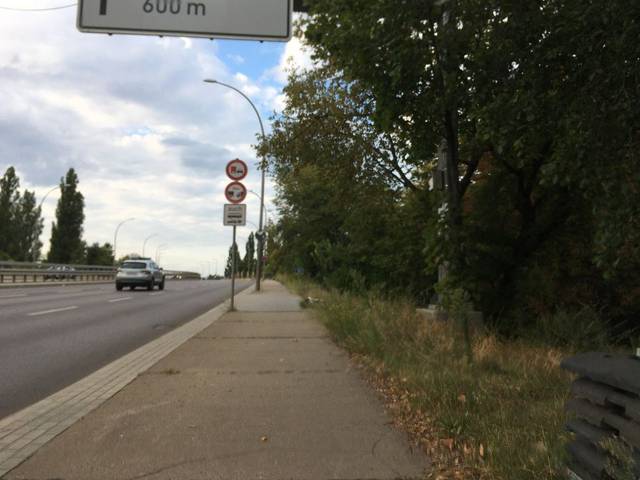
Region: Germany
Coordinates: 52.575, 13.43